Question: Note: I log into a device, not a computer, so I login to configuration mode (instead of non configuration mode).
I am using JSch library in Java, to login with an SSH protocol. I login like this:
'''
channel = con.openChannel("shell");
channel.connect();
'''
In some cases, when I send through the shell a command that needs 'su' (configuration mode) permissions (change configuration), this code bypasses the prompt confirmation message of - this may prevent other users from changing configuration. While if I enter the command manually with SSH client/terminal, I have to enter yes for confirmation.
Does anyone have any idea why?
Thanks.
[]
When I log in through JSch I can do the configuration commands even, when the I don't insert "yes" to the array of commands to be executed.
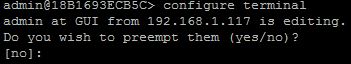
Answer: By default the JSch does not request PTY (pseudo-terminal).
That can cause some commands to behave differently than in an interactive SSH terminal.
You can override this using the <URL>.
---
If the above does not help, see also similar questions:
- <URL>